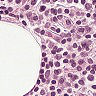
Metastatic tissue present: no